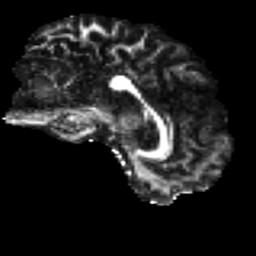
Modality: FA
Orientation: sagittal
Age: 67
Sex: male
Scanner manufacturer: ge
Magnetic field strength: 3 T
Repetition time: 7.8 s
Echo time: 0.0609 s